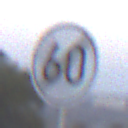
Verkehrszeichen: EndeGeschwindigkeit60
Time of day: SunriseSunset
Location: Outdoor (Suburban)
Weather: Clear
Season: NotSpecified
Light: Natural